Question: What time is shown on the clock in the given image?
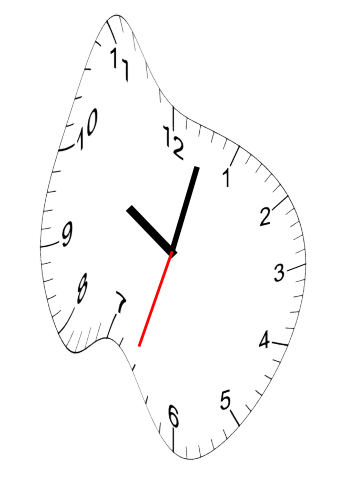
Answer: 10:02:33